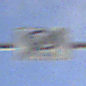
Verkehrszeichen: EndeZone30
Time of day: SunriseSunset
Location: Outdoor (Nature)
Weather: PartlyCloudy
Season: NotSpecified
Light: Natural